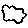
Label: cloud